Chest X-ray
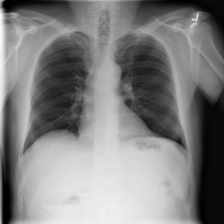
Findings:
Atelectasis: negative
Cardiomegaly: negative
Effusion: negative
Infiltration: negative
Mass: negative
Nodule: negative
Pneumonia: negative
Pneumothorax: negative
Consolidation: negative
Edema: negative
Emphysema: negative
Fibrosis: negative
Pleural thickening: negative
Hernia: negative